Interaction volume radius: 10 \u00c5
Interaction volume height: 20 \u00c5
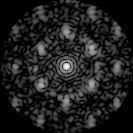
Disorder parameter: 0.5838